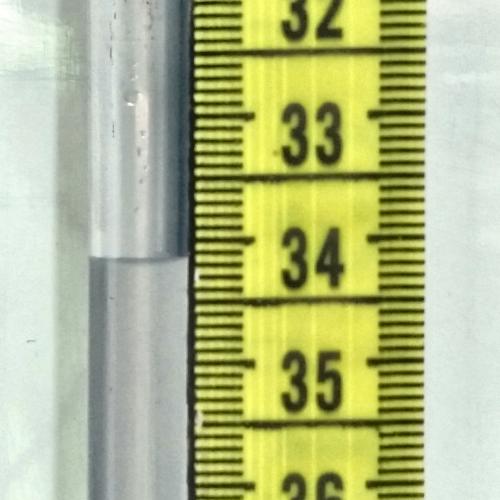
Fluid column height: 34.1 cm